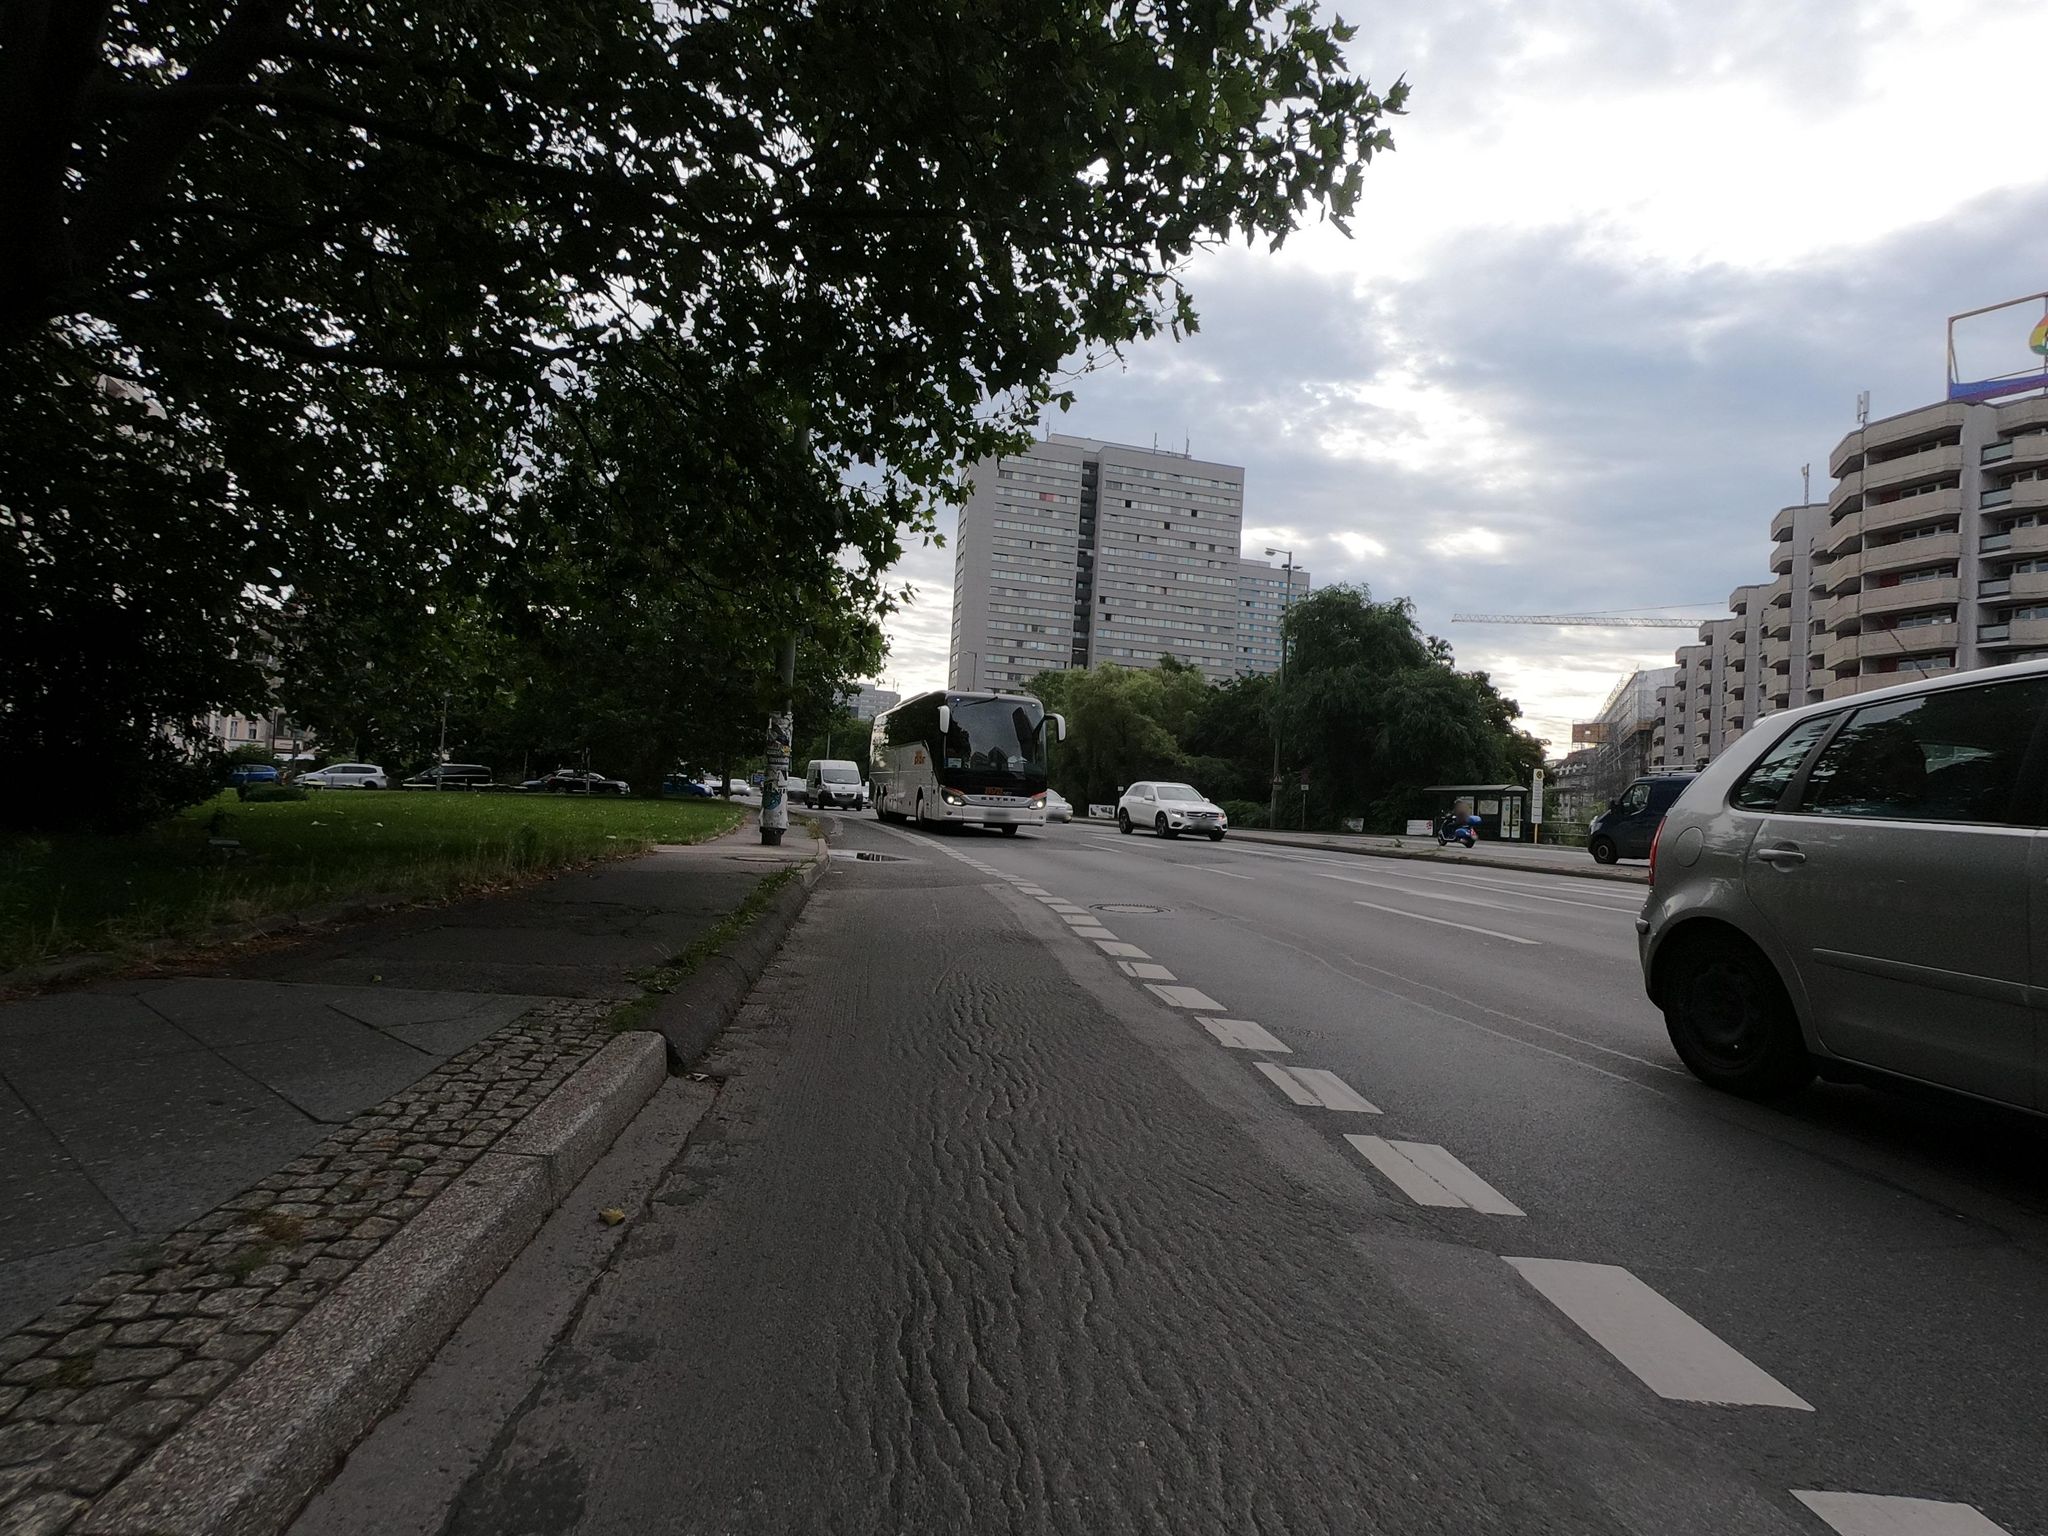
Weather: cloudy
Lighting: day
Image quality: good
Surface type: cycling surface
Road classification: cycleway, service
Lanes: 3
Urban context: urban centre
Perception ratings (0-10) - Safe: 5.35, Lively: 7.9, Beautiful: 9.49, Boring: 3.12, Depressing: 1.45, Wealthy: 7.11